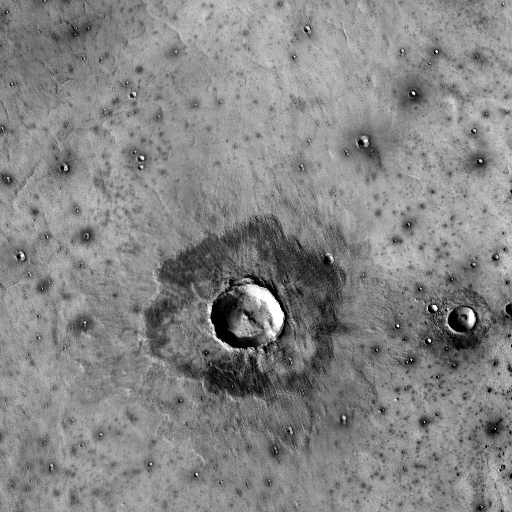
Crater classes present: Background, Other, Layered